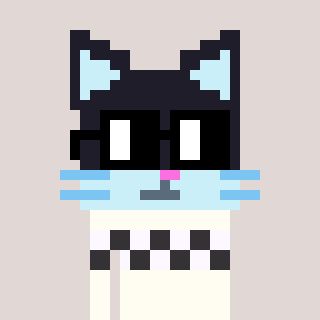
a pixel art character with square black glasses, a cat-shaped head and a grayscale-colored body on a warm background